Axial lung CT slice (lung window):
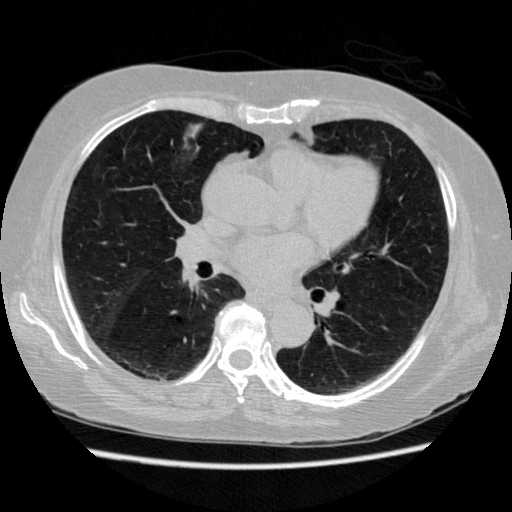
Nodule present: no